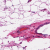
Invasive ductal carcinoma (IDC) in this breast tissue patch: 0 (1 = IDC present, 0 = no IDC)